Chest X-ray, AP view. Patient: 58 years old, sex F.
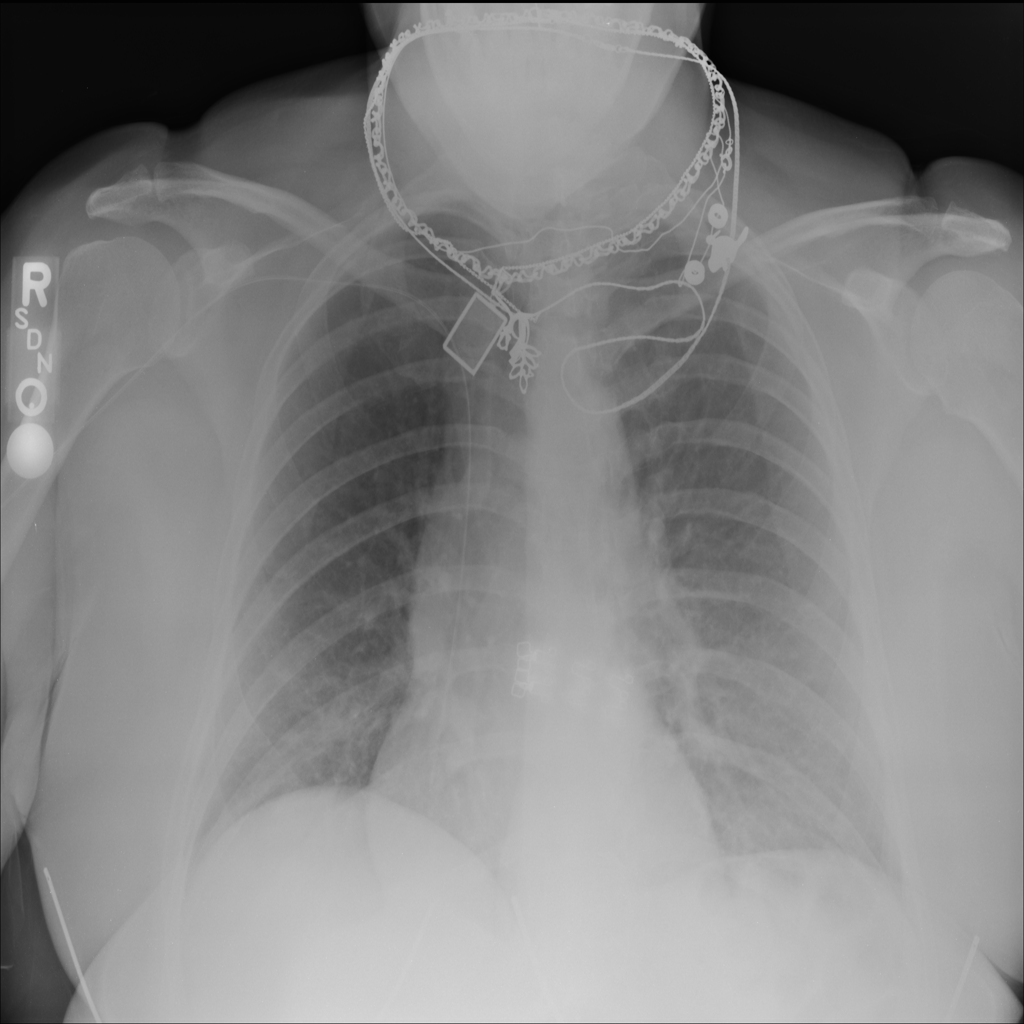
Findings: No Finding